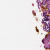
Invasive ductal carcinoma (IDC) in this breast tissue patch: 0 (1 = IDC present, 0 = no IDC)